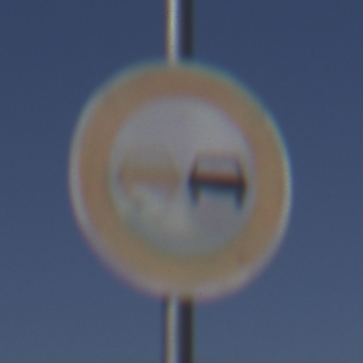
Verkehrszeichen: Ueberholverbot
Umgebung: Outdoor, Nature
Tageszeit: MorningAfternoon
Wetter: Clear
Licht: Natural
Jahreszeit: NotSpecified
Kontrast: HighContrast